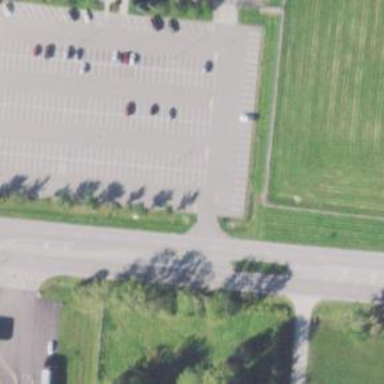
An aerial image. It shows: Asphalt driveway designated as service road.